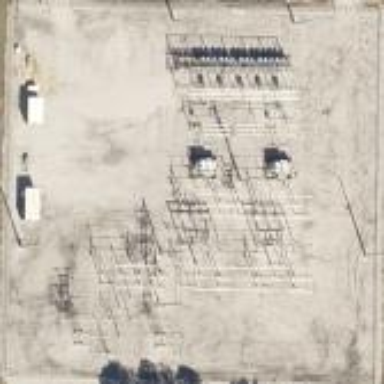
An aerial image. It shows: Distribution substation surrounded by fence.